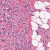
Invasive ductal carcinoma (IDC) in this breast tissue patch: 1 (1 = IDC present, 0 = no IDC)